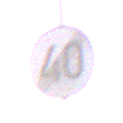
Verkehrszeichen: EndeGeschwindigkeit40
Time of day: Dawn
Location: Outdoor (RoadRail)
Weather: Clear
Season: NotSpecified
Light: Natural